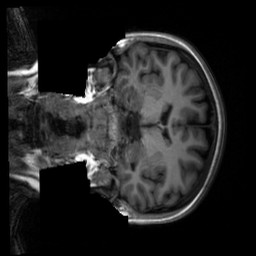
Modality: T1w
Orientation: coronal
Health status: healthy
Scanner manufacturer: siemens
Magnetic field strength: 3 T
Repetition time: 2.3 s
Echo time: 0.00207 s